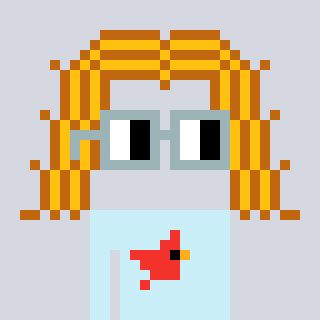
a pixel art character with square dark gray glasses, a hair-shaped head and a cold-colored body on a cool background